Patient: sex M, age 42
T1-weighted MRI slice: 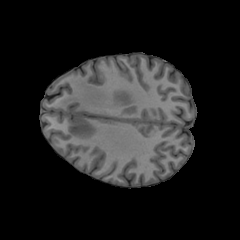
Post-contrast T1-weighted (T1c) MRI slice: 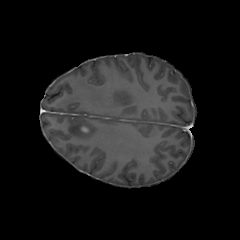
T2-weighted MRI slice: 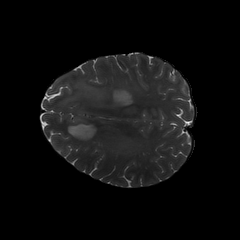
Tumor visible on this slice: yes
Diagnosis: Glioblastoma, IDH-wildtype
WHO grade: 4